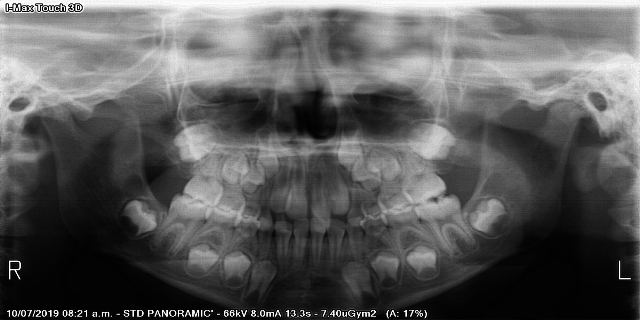
child